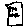
Label: flower